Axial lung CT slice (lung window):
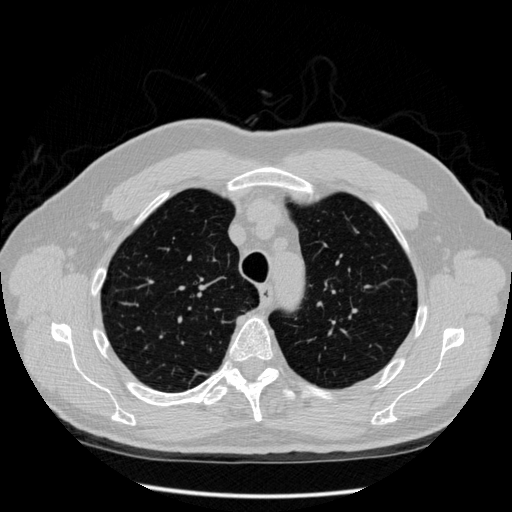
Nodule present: no